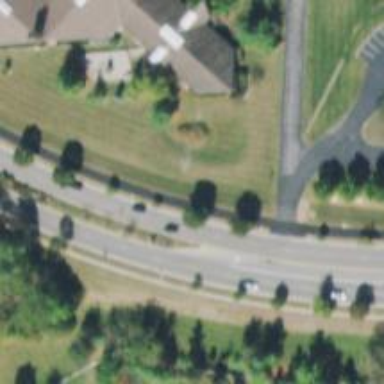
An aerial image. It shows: Secondary road.